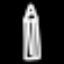
Label: pencil